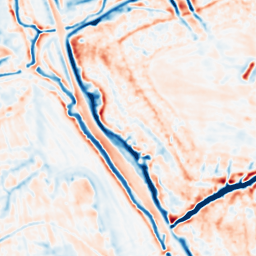
Category: multiscale
Decomposition family: dog_multiscale
Decomposition parameters: sigma_ratio: 1.6
n_scales: 3
base_sigma: 1
Upsampling method: cubic_mitchell
Upsampling parameters: scale: 4
Upsampling scale: 4